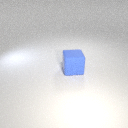
large blue rubber cube